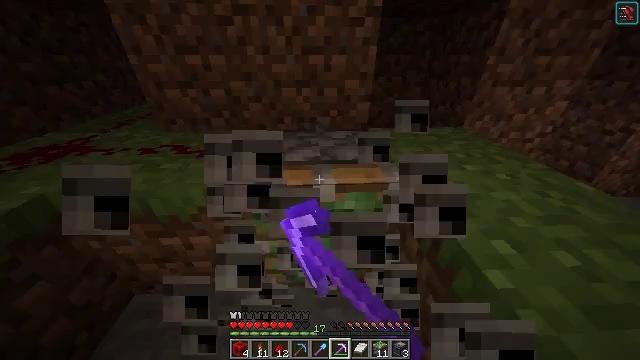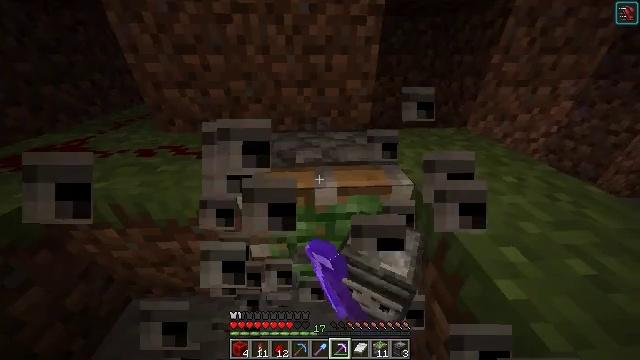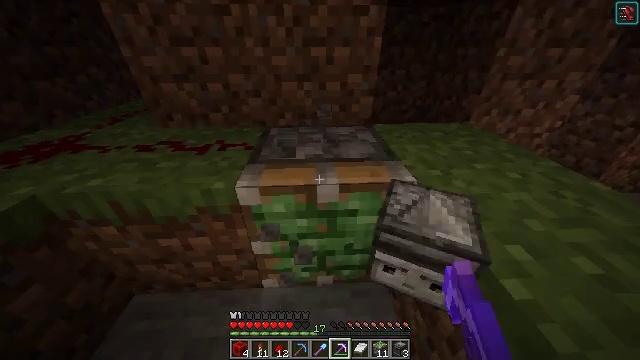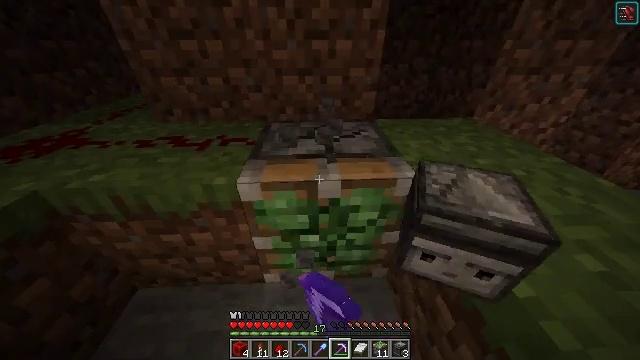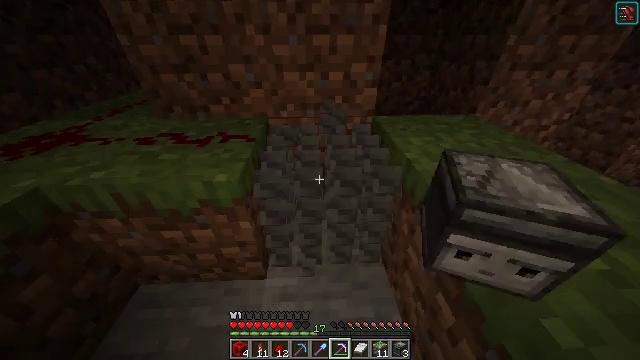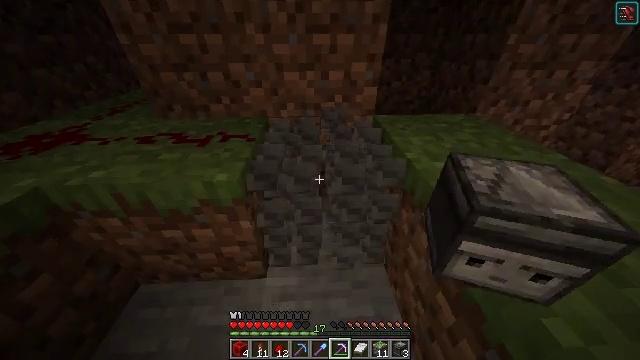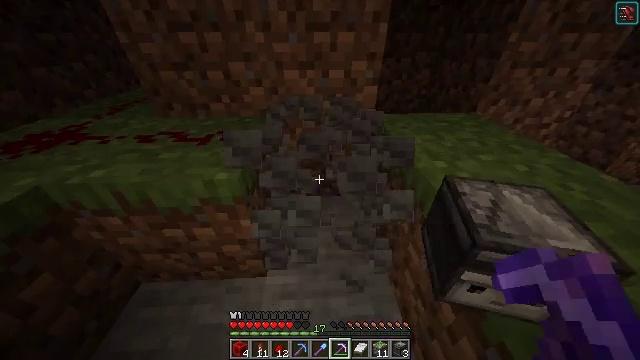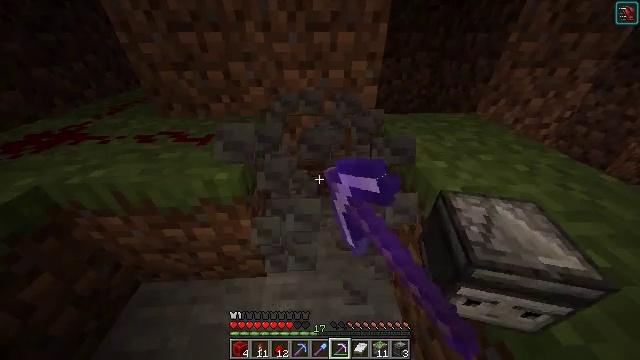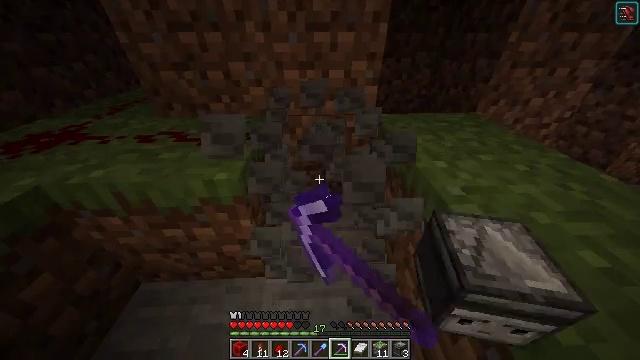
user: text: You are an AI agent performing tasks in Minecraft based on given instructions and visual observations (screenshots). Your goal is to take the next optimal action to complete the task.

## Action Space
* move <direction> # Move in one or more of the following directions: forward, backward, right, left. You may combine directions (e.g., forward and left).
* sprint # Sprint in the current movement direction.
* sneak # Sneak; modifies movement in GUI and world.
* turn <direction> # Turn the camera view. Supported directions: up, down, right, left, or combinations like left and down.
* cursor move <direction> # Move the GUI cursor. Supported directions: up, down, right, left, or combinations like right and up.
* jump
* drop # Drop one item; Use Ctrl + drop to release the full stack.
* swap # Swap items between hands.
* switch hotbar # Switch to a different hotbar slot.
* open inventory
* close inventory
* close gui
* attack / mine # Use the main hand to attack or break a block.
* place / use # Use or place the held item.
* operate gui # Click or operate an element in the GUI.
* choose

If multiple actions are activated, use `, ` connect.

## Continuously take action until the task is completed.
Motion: motion action
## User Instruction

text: Gather the sticky piston from a redstone contraption.
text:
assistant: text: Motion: attack / mine
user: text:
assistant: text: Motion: turn down, attack / mine
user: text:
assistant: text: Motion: turn down, attack / mine
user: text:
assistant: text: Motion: attack / mine
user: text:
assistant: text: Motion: attack / mine
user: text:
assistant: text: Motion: attack / mine
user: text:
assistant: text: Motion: attack / mine
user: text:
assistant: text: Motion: attack / mine
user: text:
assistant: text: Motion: attack / mine